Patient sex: M
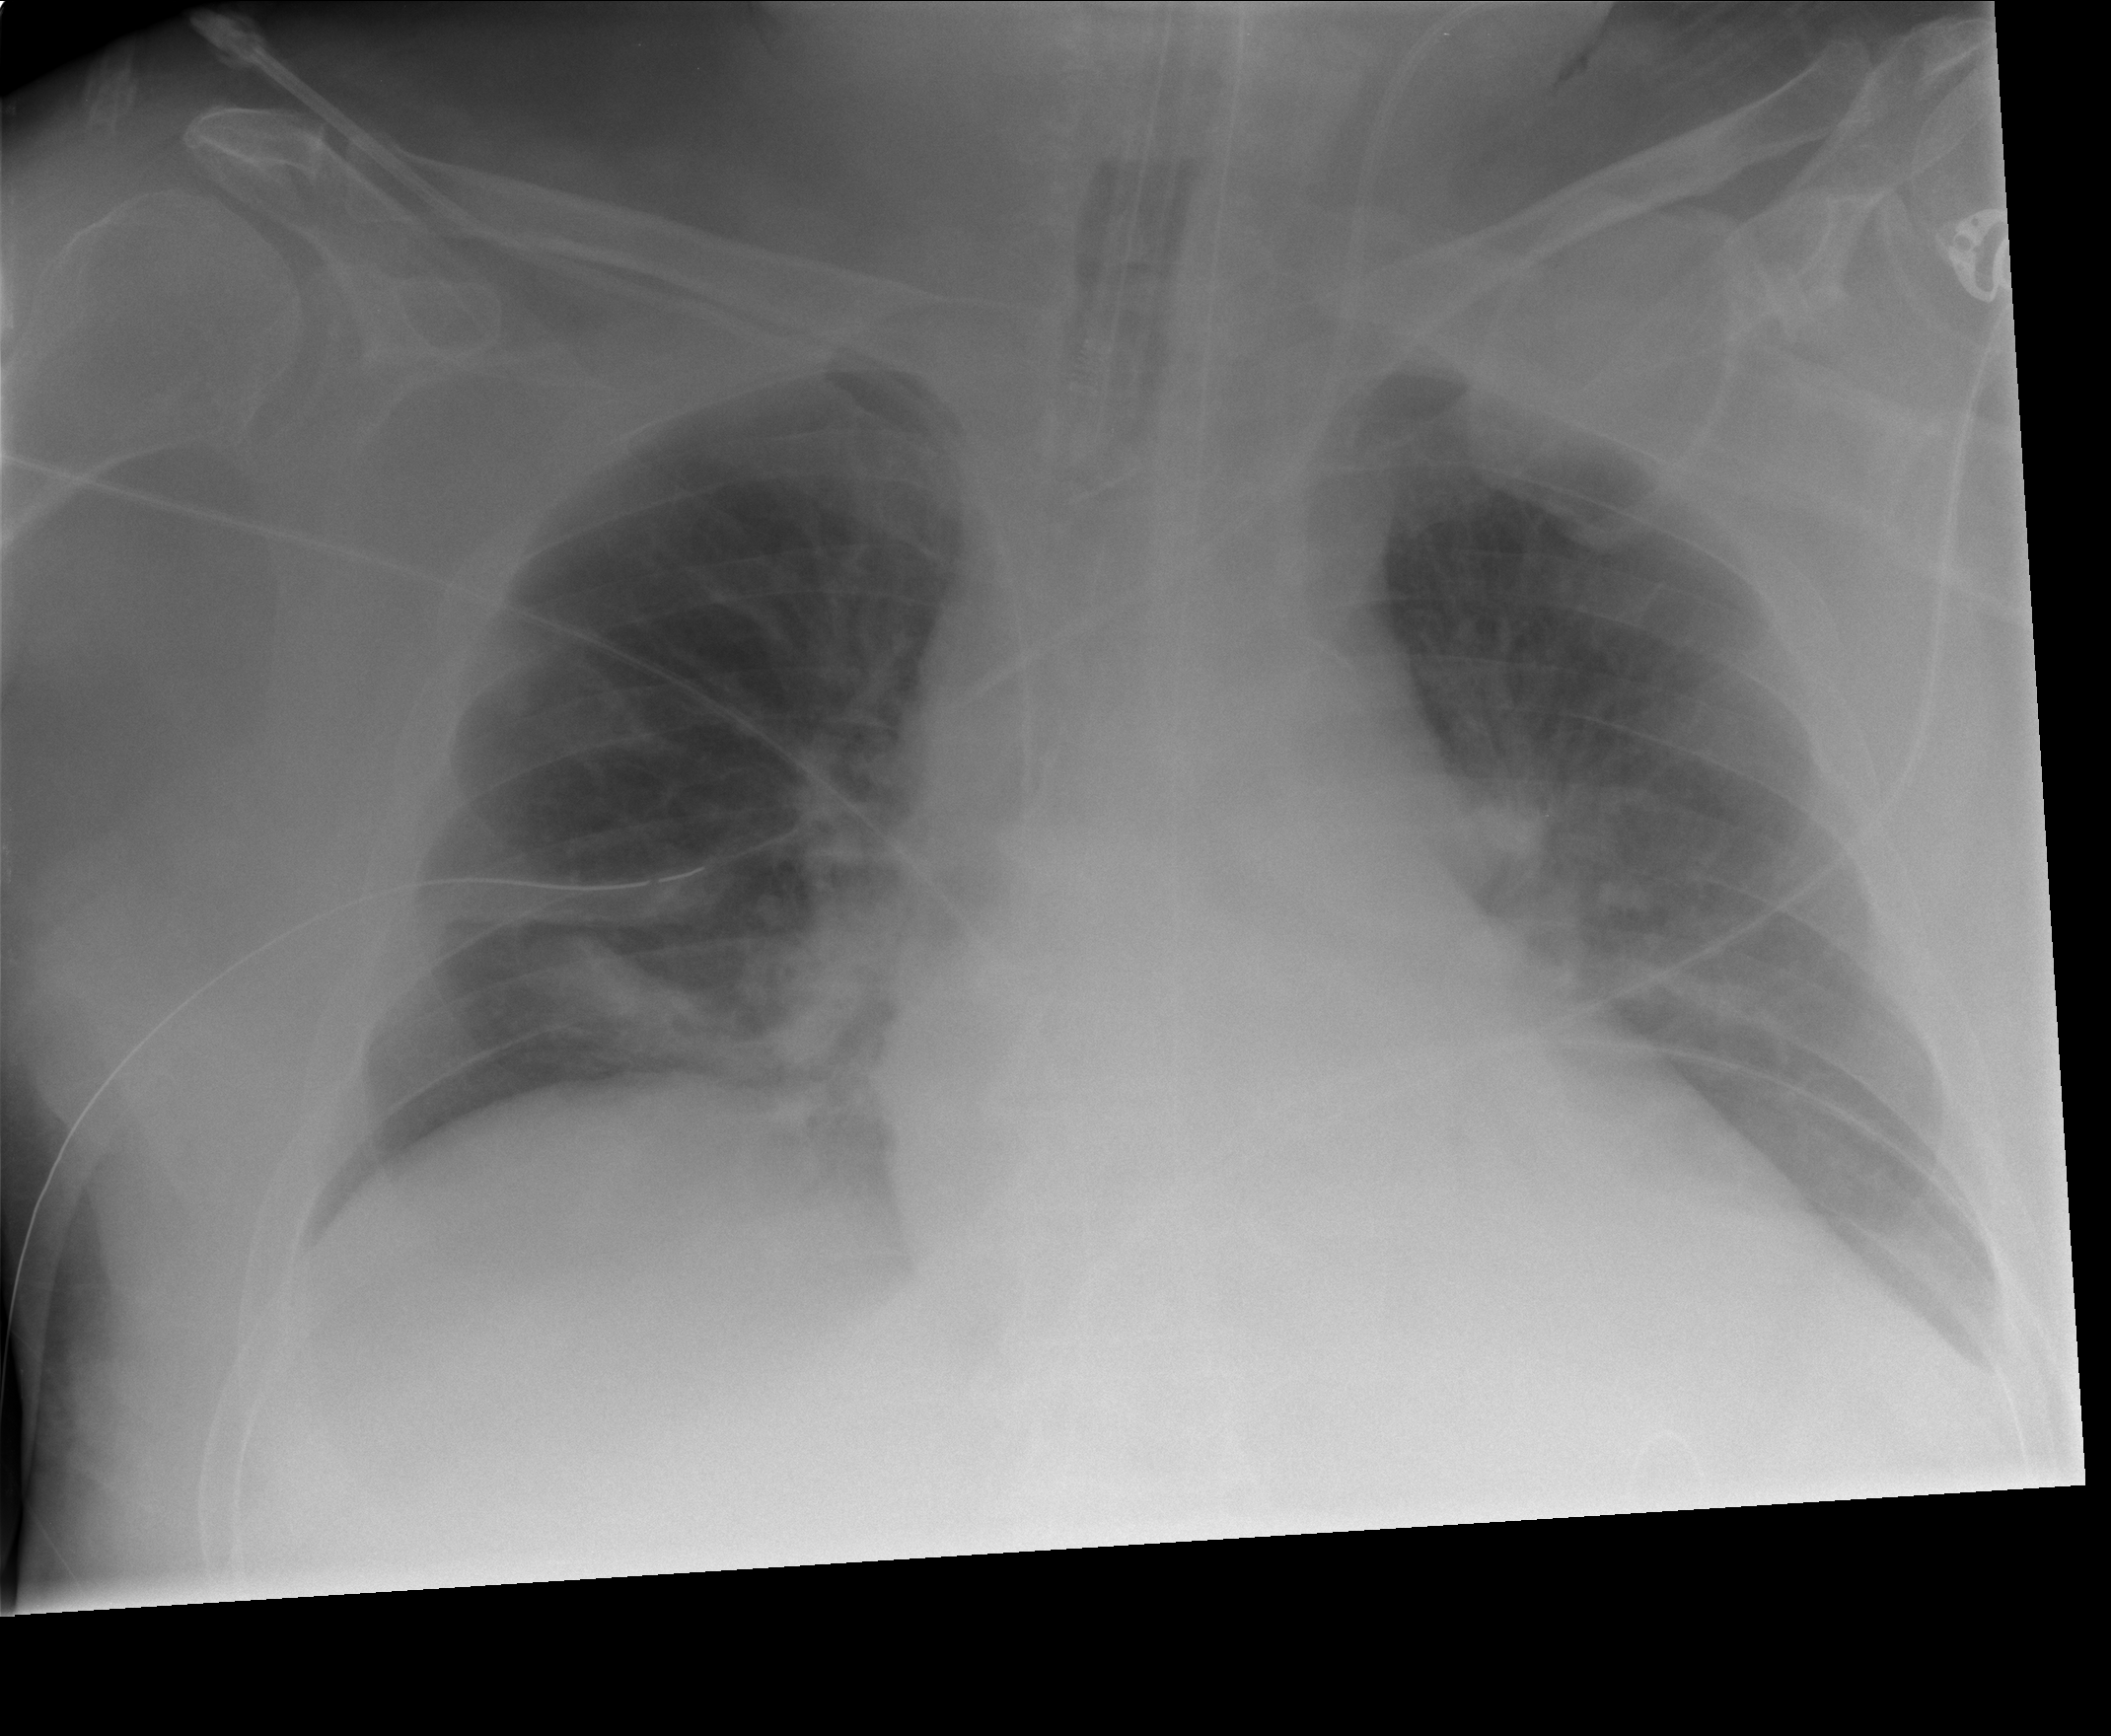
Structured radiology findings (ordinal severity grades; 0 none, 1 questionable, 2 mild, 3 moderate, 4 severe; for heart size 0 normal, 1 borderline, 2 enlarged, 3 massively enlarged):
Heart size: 2
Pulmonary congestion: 1
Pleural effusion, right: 0
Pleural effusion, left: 2
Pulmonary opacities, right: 0
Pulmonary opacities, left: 0
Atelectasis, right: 2
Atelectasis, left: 2